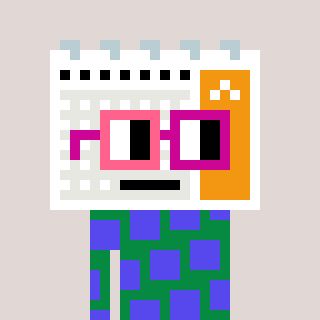
a pixel art character with square pink and red glasses, a calendar-shaped head and a green-colored body on a warm background